Question: I do have a view, which looks like this atm:

I want that first 3 black rows to fill out ~70% of screen. Doesnt matter what will be the screen size. I thought i can achieve it by assigning weights to Layouts, seems it is not so easy. As you can see I have achieved it with buttons, they are always stretch to width.
So, here is my code for this xml:
'''
<LinearLayout
xmlns:android="http://schemas.android.com/apk/res/android"
xmlns:tools="http://schemas.android.com/tools"
android:layout_width="fill_parent"
android:layout_height="wrap_content"
android:orientation="vertical"
android:id="@+id/main"
android:weightSum="10" //mean summary 100%
>
<LinearLayout
android:id="@+id/lin1"
android:layout_width="fill_parent"
android:layout_height="0dip"
android:orientation="horizontal"
android:weightSum="3"
android:layout_weight="2.3" //23% for each row
>
<Button
android:id="@+id/button1"
android:layout_width="0dip"
android:layout_height="fill_parent"
android:layout_marginRight="2dp"
android:layout_weight="1"
android:background="@drawable/greenbtn"
android:onClick="onClick"
android:text="Layout Normal" />
<Button
android:id="@+id/button2"
android:layout_width="0dip"
android:layout_height="fill_parent"
android:layout_marginRight="2dp"
android:layout_weight="1"
android:background="@drawable/greenbtn"
android:onClick="onClick"
android:text="Pad2" />
<Button
android:id="@+id/button3"
android:layout_width="0dip"
android:layout_height="fill_parent"
android:layout_weight="1"
android:background="@drawable/greenbtn"
android:onClick="onClick"
android:text="Pad3" />
</LinearLayout>
<LinearLayout
android:id="@+id/lin2"
android:layout_width="fill_parent"
android:layout_height="0dip"
android:layout_marginTop="2dp"
android:orientation="horizontal"
android:weightSum="3"
android:layout_weight="2.3" >
<Button
android:id="@+id/button4"
android:layout_width="0dip"
android:layout_height="fill_parent"
android:layout_marginRight="2dp"
android:layout_weight="1"
android:background="@drawable/greenbtn"
android:onClick="onClick"
android:text="Pad4" />
<Button
android:id="@+id/button5"
android:layout_width="0dip"
android:layout_height="fill_parent"
android:layout_marginRight="2dp"
android:layout_weight="1"
android:background="@drawable/greenbtn"
android:onClick="onClick"
android:text="Pad5" />
<Button
android:id="@+id/button6"
android:layout_width="0dip"
android:layout_height="fill_parent"
android:layout_weight="1"
android:background="@drawable/greenbtn"
android:onClick="onClick"
android:text="Pad6" />
</LinearLayout>
<LinearLayout
android:id="@+id/lin3"
android:layout_width="fill_parent"
android:layout_height="0dip"
android:layout_below="@id/lin2"
android:orientation="horizontal"
android:weightSum="3"
android:layout_weight="2.3" >
<Button
android:id="@+id/button7"
android:layout_width="0dip"
android:layout_height="fill_parent"
android:layout_marginRight="2dp"
android:layout_weight="1"
android:background="@drawable/greenbtn"
android:onClick="onClick"
android:text="Pad7" />
<Button
android:id="@+id/button8"
android:layout_width="0dip"
android:layout_height="fill_parent"
android:layout_marginRight="2dp"
android:layout_weight="1"
android:background="@drawable/greenbtn"
android:onClick="onClick"
android:text="Pad8" />
<Button
android:id="@+id/button9"
android:layout_width="0dip"
android:layout_height="fill_parent"
android:layout_weight="1"
android:background="@drawable/greenbtn"
android:onClick="onClick"
android:text="Pad9" />
</LinearLayout>
<LinearLayout
android:id="@+id/lin5"
android:layout_width="fill_parent"
android:layout_below="@id/lin3"
android:layout_height="60dp"
android:layout_marginBottom="5dp"
android:layout_marginTop="10dp"
android:orientation="horizontal"
android:layout_weight="2.1" > //21% for toggles
<ToggleButton
android:id="@+id/toggleButton1"
android:layout_width="0dip"
android:layout_height="fill_parent"
android:layout_weight="1"
android:onClick="onClick"
android:textOff="Loop1 Off"
android:textOn="Loop1 ON" />
<ToggleButton
android:id="@+id/toggleButton2"
android:layout_width="0dip"
android:layout_height="fill_parent"
android:layout_weight="1"
android:onClick="onClick"
android:textOff="Loop2 Off"
android:textOn="Loop2 ON" />
<ToggleButton
android:id="@+id/toggleButton3"
android:layout_width="0dip"
android:layout_height="fill_parent"
android:layout_weight="1"
android:onClick="onClick"
android:textOff="Loop3 Off"
android:textOn="Loop3 ON" />
<ToggleButton
android:id="@+id/toggleButton4"
android:layout_width="0dip"
android:layout_height="fill_parent"
android:layout_weight="1"
android:onClick="onClick"
android:textOff="Loop4 Off"
android:textOn="Loop4 ON" />
</LinearLayout>
<LinearLayout
android:id="@+id/lin6"
android:layout_width="fill_parent"
android:layout_height="wrap_content"
android:orientation="horizontal"
android:layout_weight="1" //10% for webview
>
<WebView
android:id="@+id/webView"
android:layout_width="match_parent"
android:layout_height="50dp"
/>
</LinearLayout>
</LinearLayout>
'''
As you can see, in my idea, I have gave to each black row 23% of screen(23x3=69%), for toggles 21%, and for webview 10%.
Any help would be much appreciated.
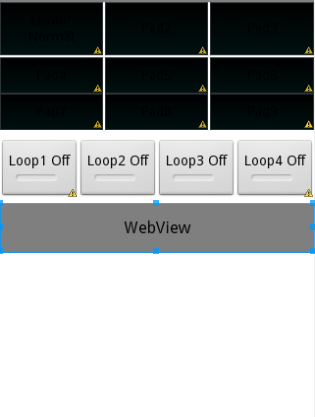
Answer: @Daler you're trying to balance the heights using weight, so you must set the layout_height to 0dp
also, it seems to me that you're using way too many LinearLayouts, maybe you can eliminate a few to save in memory, processing time, responsiveness. Something like that I guess:
'''
<Linear Layout - vertical - match_parent >
// 0.269 * 3 = 0.7
<linear layout 1 - horizontal weight = 0.269 layout_height=0dp> the three views </>
<linear layout 2 - horizontal weight = 0.269 layout_height=0dp> the three views </>
<linear layout 3 - horizontal weight = 0.269 layout_height=0dp> the three views </>
// the other 30%
<linear layout 4 - horizontal weight = 0.15 layout_height=0dp> the three views </>
<linear layout 5 - horizontal weight = 0.15 layout_height=0dp> the three views </>
</end the top linear layout>
'''
that is assuming that it's 3 rows on the black area that should be 70%. That's what I understood from your image.